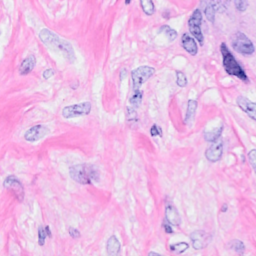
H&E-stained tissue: Breast